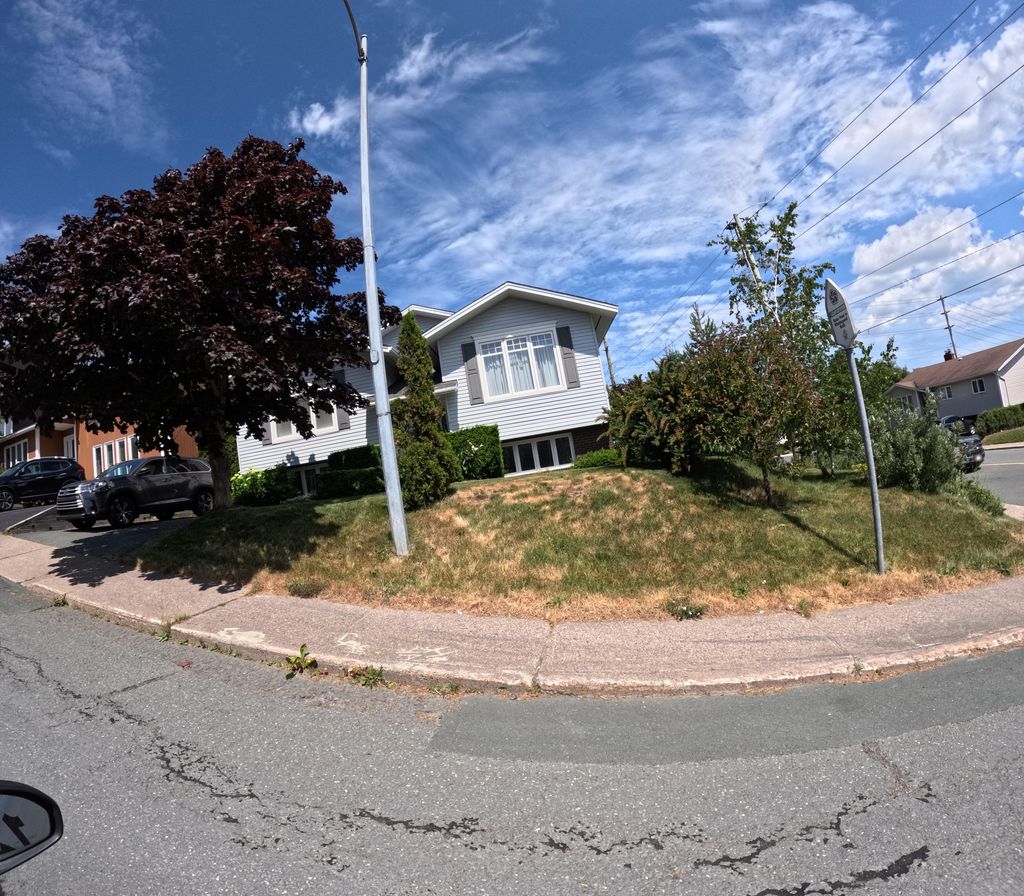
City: st_johns